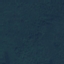
Label: Forest